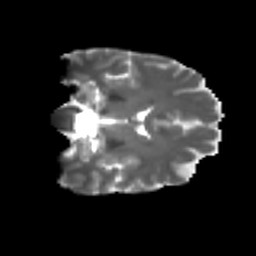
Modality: T2w
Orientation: coronal
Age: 34
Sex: female
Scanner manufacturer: ge
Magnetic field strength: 3 T
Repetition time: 7.8 s
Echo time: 0.0606 s